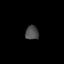
Tissue: lung
Cell type: Endothelial cells
Senescence score: 0.6347
Nuclear area (px): 182
Mean DAPI intensity: 76.72